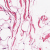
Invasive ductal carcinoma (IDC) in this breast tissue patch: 0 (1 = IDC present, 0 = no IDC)